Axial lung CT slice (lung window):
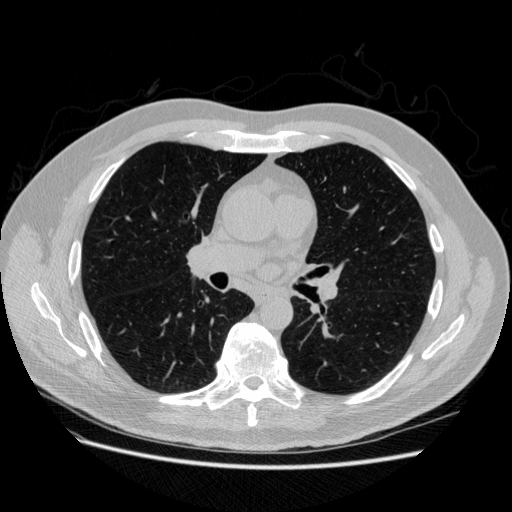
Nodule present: no